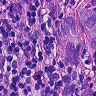
Metastatic tissue present: yes